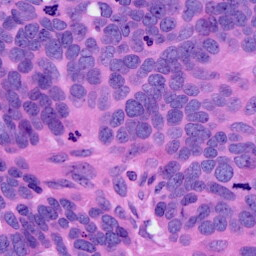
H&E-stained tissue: Ovarian